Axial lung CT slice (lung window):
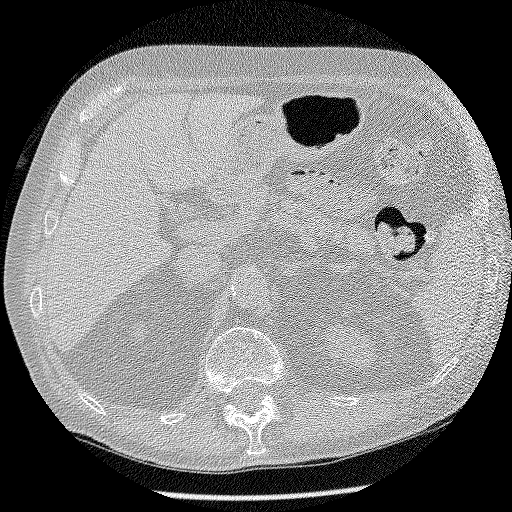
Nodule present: no